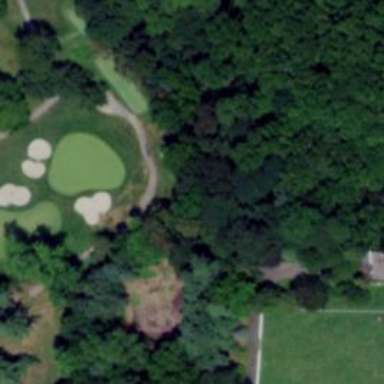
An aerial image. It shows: Path for both roads and golfers.